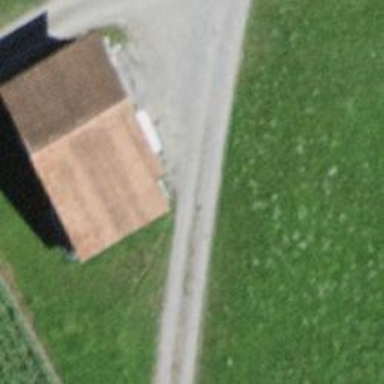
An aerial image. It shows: Rural barn.